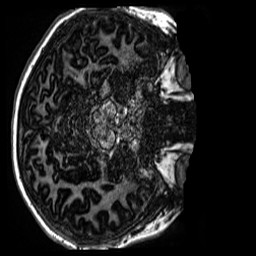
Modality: MP2RAGE
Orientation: axial
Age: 13
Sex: male
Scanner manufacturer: siemens
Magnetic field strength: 3 T
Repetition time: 4 s
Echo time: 0.00299 s